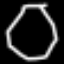
Label: octagon